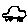
Label: car